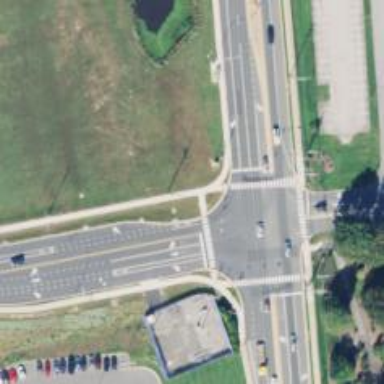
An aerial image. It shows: Marked road crossing.